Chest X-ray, AP view. Patient: 75 years old, sex F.
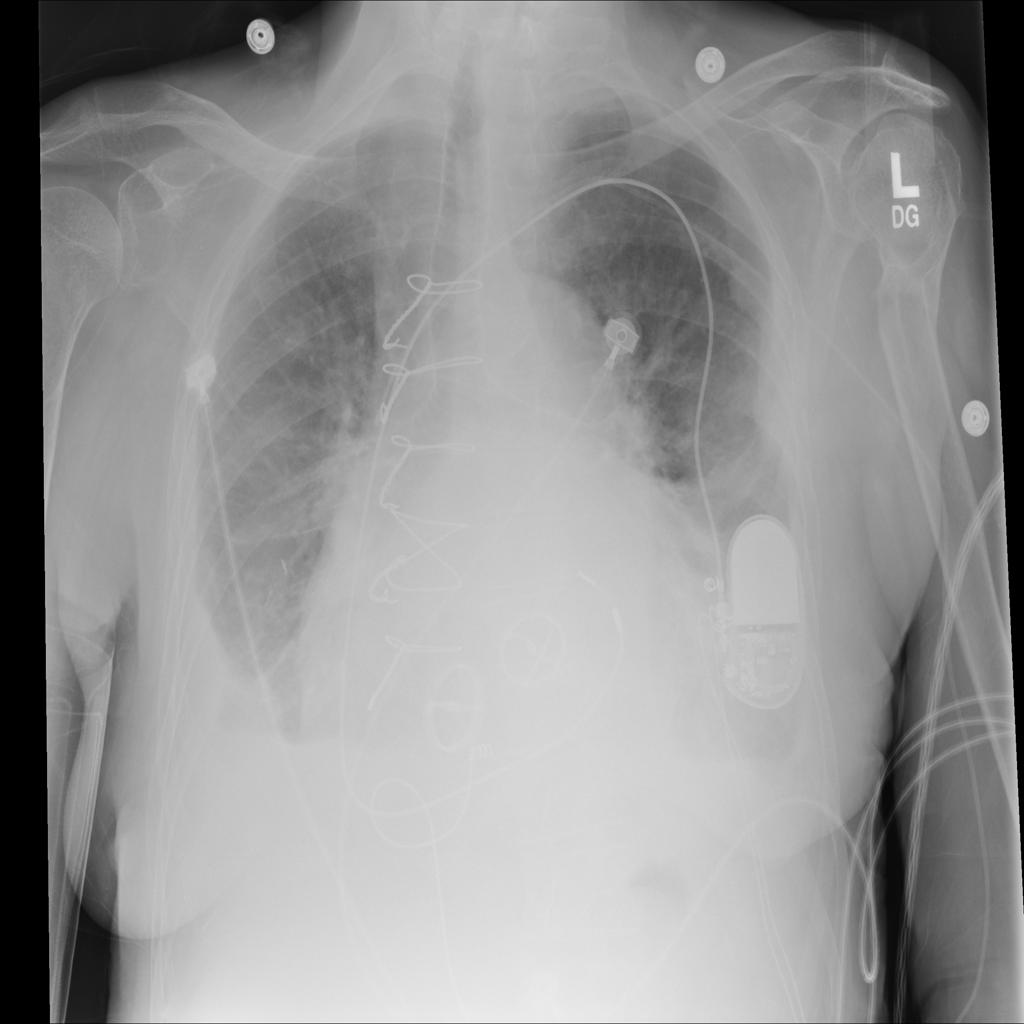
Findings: No Finding